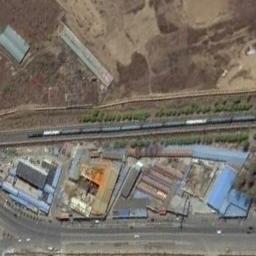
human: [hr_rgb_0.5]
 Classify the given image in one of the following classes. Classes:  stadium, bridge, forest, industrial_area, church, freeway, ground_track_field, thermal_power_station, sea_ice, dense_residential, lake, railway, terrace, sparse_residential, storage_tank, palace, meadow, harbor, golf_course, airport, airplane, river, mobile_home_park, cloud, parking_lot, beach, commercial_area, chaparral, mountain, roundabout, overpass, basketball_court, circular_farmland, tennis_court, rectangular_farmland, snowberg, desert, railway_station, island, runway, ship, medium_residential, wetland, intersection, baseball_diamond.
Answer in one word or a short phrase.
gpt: railway